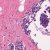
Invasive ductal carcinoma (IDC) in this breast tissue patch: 0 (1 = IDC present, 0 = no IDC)